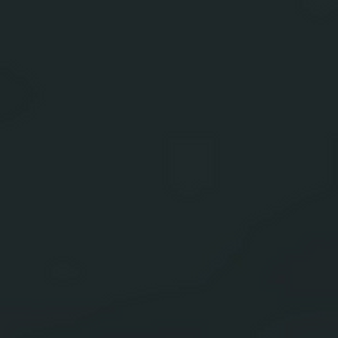
Label: other